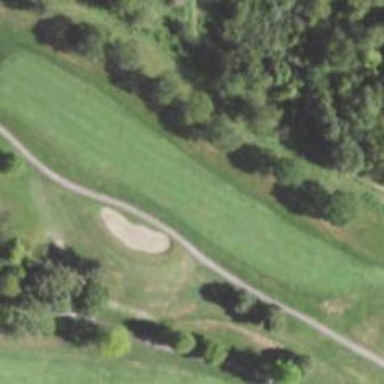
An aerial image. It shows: Scenic golf fairway.